Question:
I have a custom button "View All" in my List view, i want it to be visible only to a user who have a certain group access how can i achieve it?.
I tried adding groups attribute to the button but it didn't work,
'''
<template xml:space="preserve">
<t t-extend="ListView.buttons">
<t t-jquery="button.o_list_button_add" t-operation="before">
<button t-if="widget.modelName == 'leave.request.allocation'" type="button" class="btn btn-primary btn-sm oe_filter_button" accesskey="f" groups="hr_holidays.group_hr_holidays_manager">
View All
</button>
</t>
</t>
'''
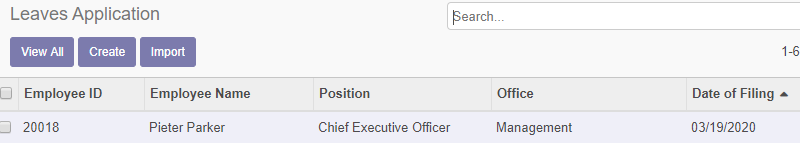
Answer: On ListView their have function which has on level.
So you can add the condition their to check with the user having your group or not and based on that code to display the button and hide.
Here you go :
'''
var ListView = require('web.ListView');
ListView.include({
render_buttons: function($node) {
this._super.apply(this, arguments);
this.session.user_has_group('Your Group').then(function(has_group) {
if (has_group) {
// Do Something
} else {
// Do Something
}
});
},
});
'''
Thanks